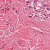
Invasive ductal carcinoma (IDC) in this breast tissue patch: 1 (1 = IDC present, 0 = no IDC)